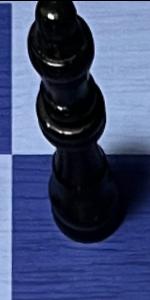
Label: Queen_Black